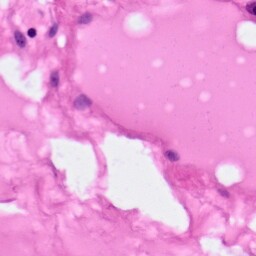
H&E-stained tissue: Pancreatic